Question: I am making a script that will allow admins to ban IPs. I am currently implementing the ban length system, however I am trying to echo the lift date next to each select option.
Here is my HTML for the dropdown select:
'''
<strong>Select Ban Length</strong>
<div class="select-style">
<select>
<optgroup label="Temporary Ban Options">
<option value="1">1 Day</option>
<option value="3">3 Days</option>
<option value="7">7 Days</option>
<option value="14">14 Days</option>
</optgroup>
<optgroup label="Permanent Ban Options">
<option value="PERMANENT">Permanent - Never Lift Ban</option>
</optgroup>
</select>
</div>
'''
What I am asking is how can I echo the lift date next to each item? For example:

I have started with '<?php echo date('Y-m-d H:i:s'); ?>' to get the current date but how can I, as shown in the image above achieve something similar where the lift date is beside the ban length?
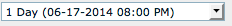
Answer: You would use <URL>'s automatic '+ n days' ability using this date string 'm-d-Y H:i A' to give what you asked for in your example image.
'''
<strong>Select Ban Length</strong>
<div class="select-style">
<select>
<optgroup label="Temporary Ban Options">
<?php
foreach (array(1, 3, 7, 14) as $d){
// setting $date and $text separately just for readability here
$text = $d . ' Day' . ($d===1? '': 's');
$date = date('m-d-Y H:i A', strtotime('+ ' . $d .' days'));
echo '<option value="'.$d.'">' . $text . ' (' . $date . ')</option>';
}
?>
</optgroup>
<optgroup label="Permanent Ban Options">
<option value="PERMANENT">Permanent - Never Lift Ban</option>
</optgroup>
</select>
</div>
'''